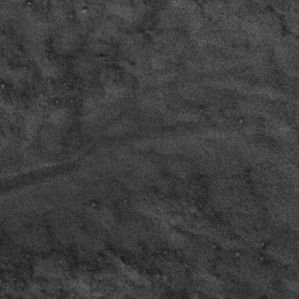
Label: frost